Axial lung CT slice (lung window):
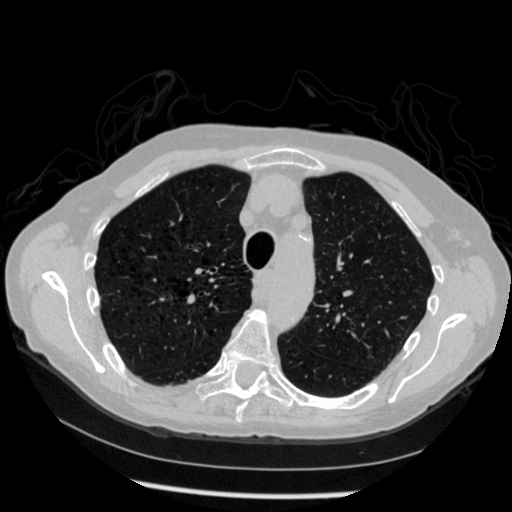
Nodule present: no